Question: I'm build a single page web application for mobile phones. The application should implement transitions between "screens" (like any other mobile app e.g. Facebook, Twitter) and these transitions should be animated (slide left-right). Each screen has to preserve its scroll position between transitions.
One obvious solution that comes in mind is this:
'''
Viewport
+----------+
|+--------+| +--------+ +--------+ +--------+
|| DIV1 || | DIV2 | | DIV3 | | DIV4 |
|| || | | | | | |
|| || | | | | | |
|| || | | | | | |
|| || | | | | | |
|+--------+| +--------+ +--------+ +--------+
+----------+
'''
The different screens are put into containers (DIV1, DIV2, ...) which are styled to fit the screen ('position: absolute; width: 100%; height: 100%; top: 0') and have 'overflow-x: scroll'. The containers are positioned next to each other and the transition is as easy as animating their 'left' property.
Easy so far.
The problem is the following: in this implementation the address bar doesn't disappear in the mobile browser when the user scrolls down.
I'm talking about this feature:

It's because mobile browsers do this only if the user scrolls the 'body' - not a container in the 'body'. There are <URL> and are quite hacky. I'd like to preserve the original behavior of the browser as it is.
For that reason - apparently - need to leave the scrolling on the body. This means that containers have to be "full-length" (and not overflow-scroll), still positioned next to each other. This is where transitions become difficult if you think about it.
My current solution has the following steps when transitioning from DIV1 to DIV2:
1. position top of DIV2 to the current scrollTop of the window
2. animate DIV1's and DIV2's left property so that DIV2 fills the screen
3. move DIV2's top to 0 once the animation has finished so that the user can't scroll back further than the top of this screen
4. Move the window's scrollTop to 0
5. Hide DIV1 (in case it's longer than DIV2)
Transitioning back to DIV1 is similar, in reverse. This actually works quite nice (although it's insanely complex and uses transition event listeners) but unfortunately there's a really ugly flickering effect between step 3 and 4 under iOS Safari because it renders the page right after step 3 without waiting for step 4.
I am looking for a framework-independent (<URL> solution.
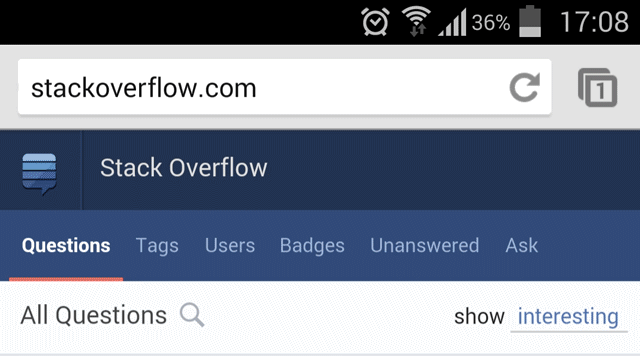
Answer: your approach was quite right. you probably get the flickering due to the scroll change position. the trick is to change the div's to 'position: fixed' when scrolling and, than change them back afterwards.
the steps are:
1. save the current scroll vertical position
2. change the div's to position: fixed
3. change the div's scrollTop to 0 - scrollPosition
4. start horizontal transition
after the transition:
1. change the window's scroll position with scrollTo()
2. revert position: fixed on the div's so the natural browser behavior works.
here is a plain vanilla javascript example (also as <URL>:
'''
<!DOCTYPE html>
<html>
<head>
<meta name="viewport" content="width=device-width, initial-scale=1.0, maximum-scale=1.0, user-scalable=no" />
<title></title>
<style type="text/css">
body {
margin: 0;
padding: 0;
}
.container {
position: absolute;
overflow: hidden;
width: 320px;
height: 5000px;
}
.screen {
position: absolute;
width: 320px;
height: 5000px;
transition: left 0.5s;
}
#screen1 {
background: linear-gradient(red, yellow);
}
#screen2 {
left: 320px;
background: linear-gradient(green, blue);
}
#button {
position: fixed;
left: 20px;
top: 20px;
width: 100px;
height: 50px;
background-color: white;
color: black;
}
</style>
</head>
<body>
<div class="container">
<div id="screen1" class="screen"></div>
<div id="screen2" class="screen"></div>
</div>
<div id="button">transition</div>
<script type="text/javascript">
var screenActive = 1;
var screen1 = document.getElementById('screen1');
var screen2 = document.getElementById('screen2');
var screen1ScrollTop = 0;
var screen2ScrollTop = 0;
function onClick()
{
console.log('getting the event');
if ( screenActive === 1 ) {
// will show screen 2
screen1ScrollTop = document.body.scrollTop;
screen1.style.position = 'fixed';
screen2.style.position = 'fixed';
screen1.style.top = (0 - screen1ScrollTop) + 'px';
screen2.style.top = (0 - screen2ScrollTop) + 'px';
screenActive = 2;
screen1.style.left = '-320px';
screen2.style.left = '0px';
}
else {
// will show screen 1
screen2ScrollTop = document.body.scrollTop;
screen1.style.position = 'fixed';
screen2.style.position = 'fixed';
screen1.style.top = (0 - screen1ScrollTop) + 'px';
screen2.style.top = (0 - screen2ScrollTop) + 'px';
screenActive = 1;
screen1.style.left = '0px';
screen2.style.left = '320px';
}
}
function onTransitionEnd(event)
{
if ( screenActive === 1 ) {
window.scrollTo(0, screen1ScrollTop);
}
else {
window.scrollTo(0, screen2ScrollTop);
}
screen1.style.position = 'absolute';
screen1.style.top = '0px';
screen2.style.position = 'absolute';
screen2.style.top = '0px';
}
screen1.addEventListener('webkitTransitionEnd', onTransitionEnd);
document.getElementById('button').addEventListener('click', onClick);
</script>
</body>
</html>
'''
in this example i used the 'transitionEnd' event. have in mind that if you have this event on both animating div's the event will fire twice. solutions to this are:
- - - - 'transitionEnd''requestAnimationFrame()'
i also use a fixed height container for the transitions in this example. if you have div's with different height's you will have to change the containers height after the transition. ideally before reverting from 'position: fixed'.
have in mind that changing a div to 'position: fixed' will show it even if it is in a container with 'overflow: hidden'. in the case of a mobile webapp this will not be an issue because the div's are outside of the screen. on a pc you might have to put another div over the other to hide the one transitioning in.